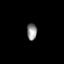
Tissue: prostate
Cell type: B cells
Senescence score: 0.7235
Nuclear area (px): 163
Mean DAPI intensity: 142.982